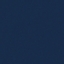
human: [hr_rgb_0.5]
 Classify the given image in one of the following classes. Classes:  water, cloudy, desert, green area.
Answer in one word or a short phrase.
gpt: water